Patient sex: F
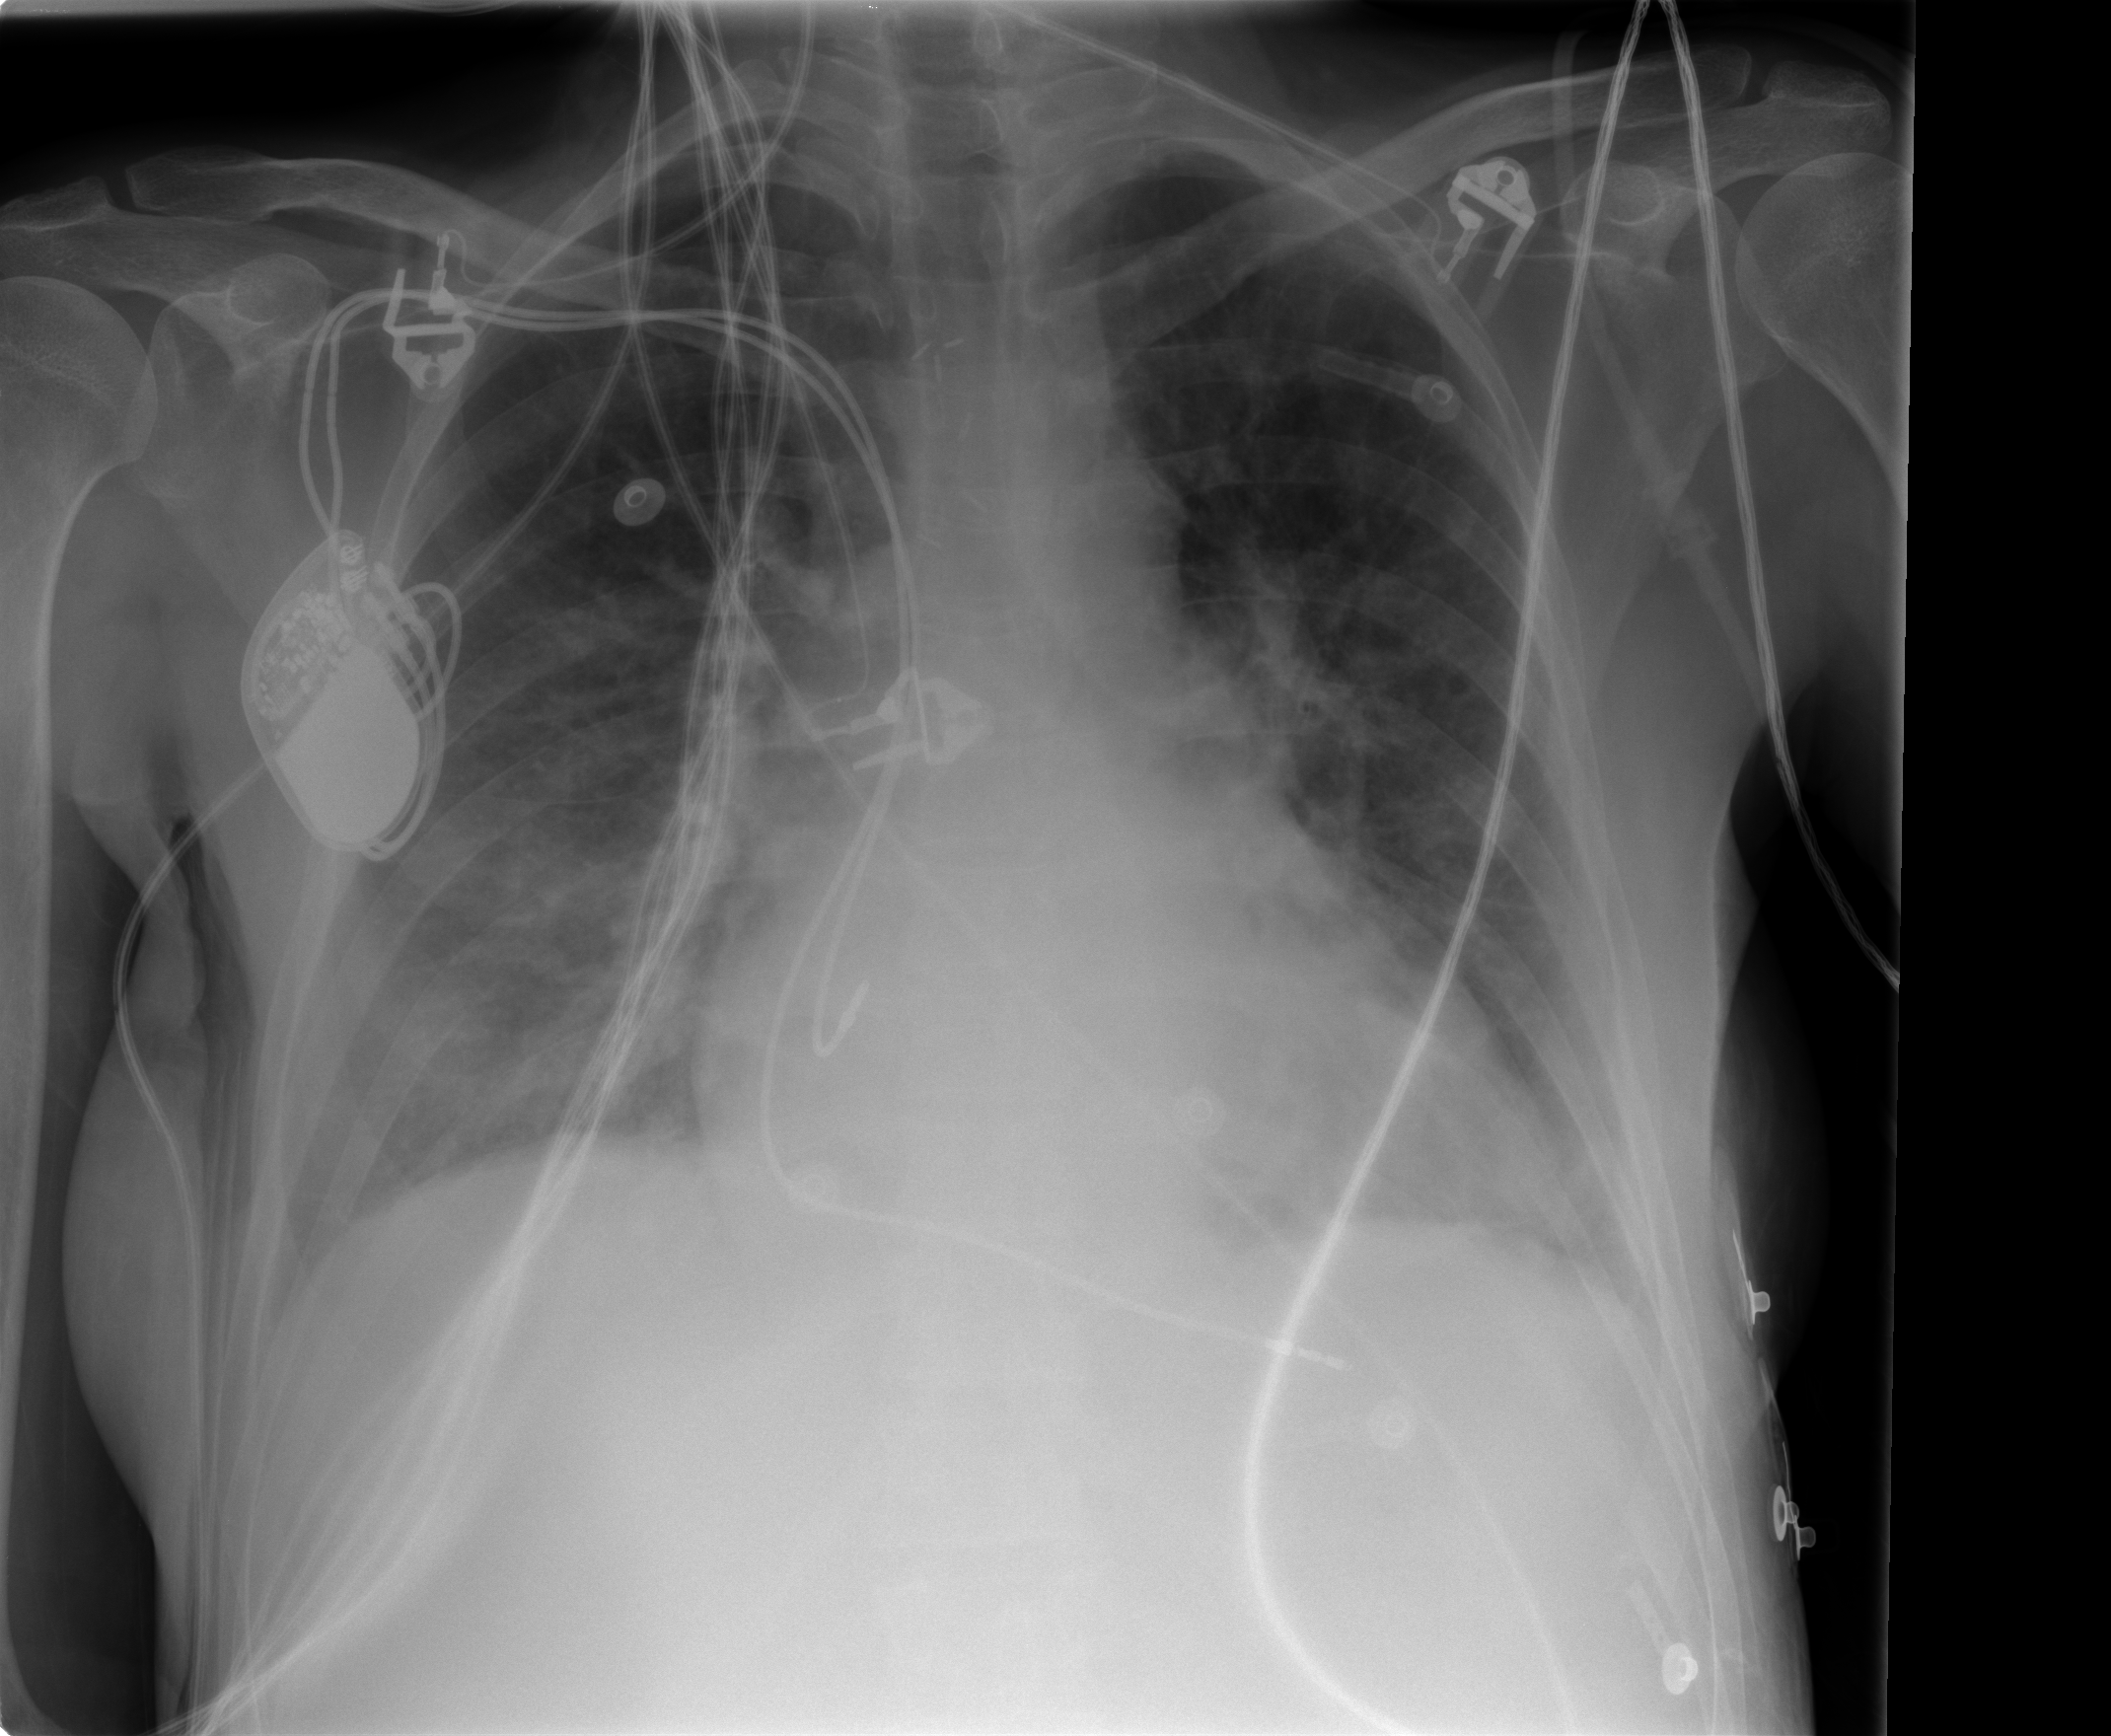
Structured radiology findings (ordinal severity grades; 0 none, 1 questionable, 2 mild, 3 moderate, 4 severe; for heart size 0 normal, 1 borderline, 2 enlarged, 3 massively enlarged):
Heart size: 0
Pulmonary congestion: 2
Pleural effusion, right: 1
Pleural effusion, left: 0
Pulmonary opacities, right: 2
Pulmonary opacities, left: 0
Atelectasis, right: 0
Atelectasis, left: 0